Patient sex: M
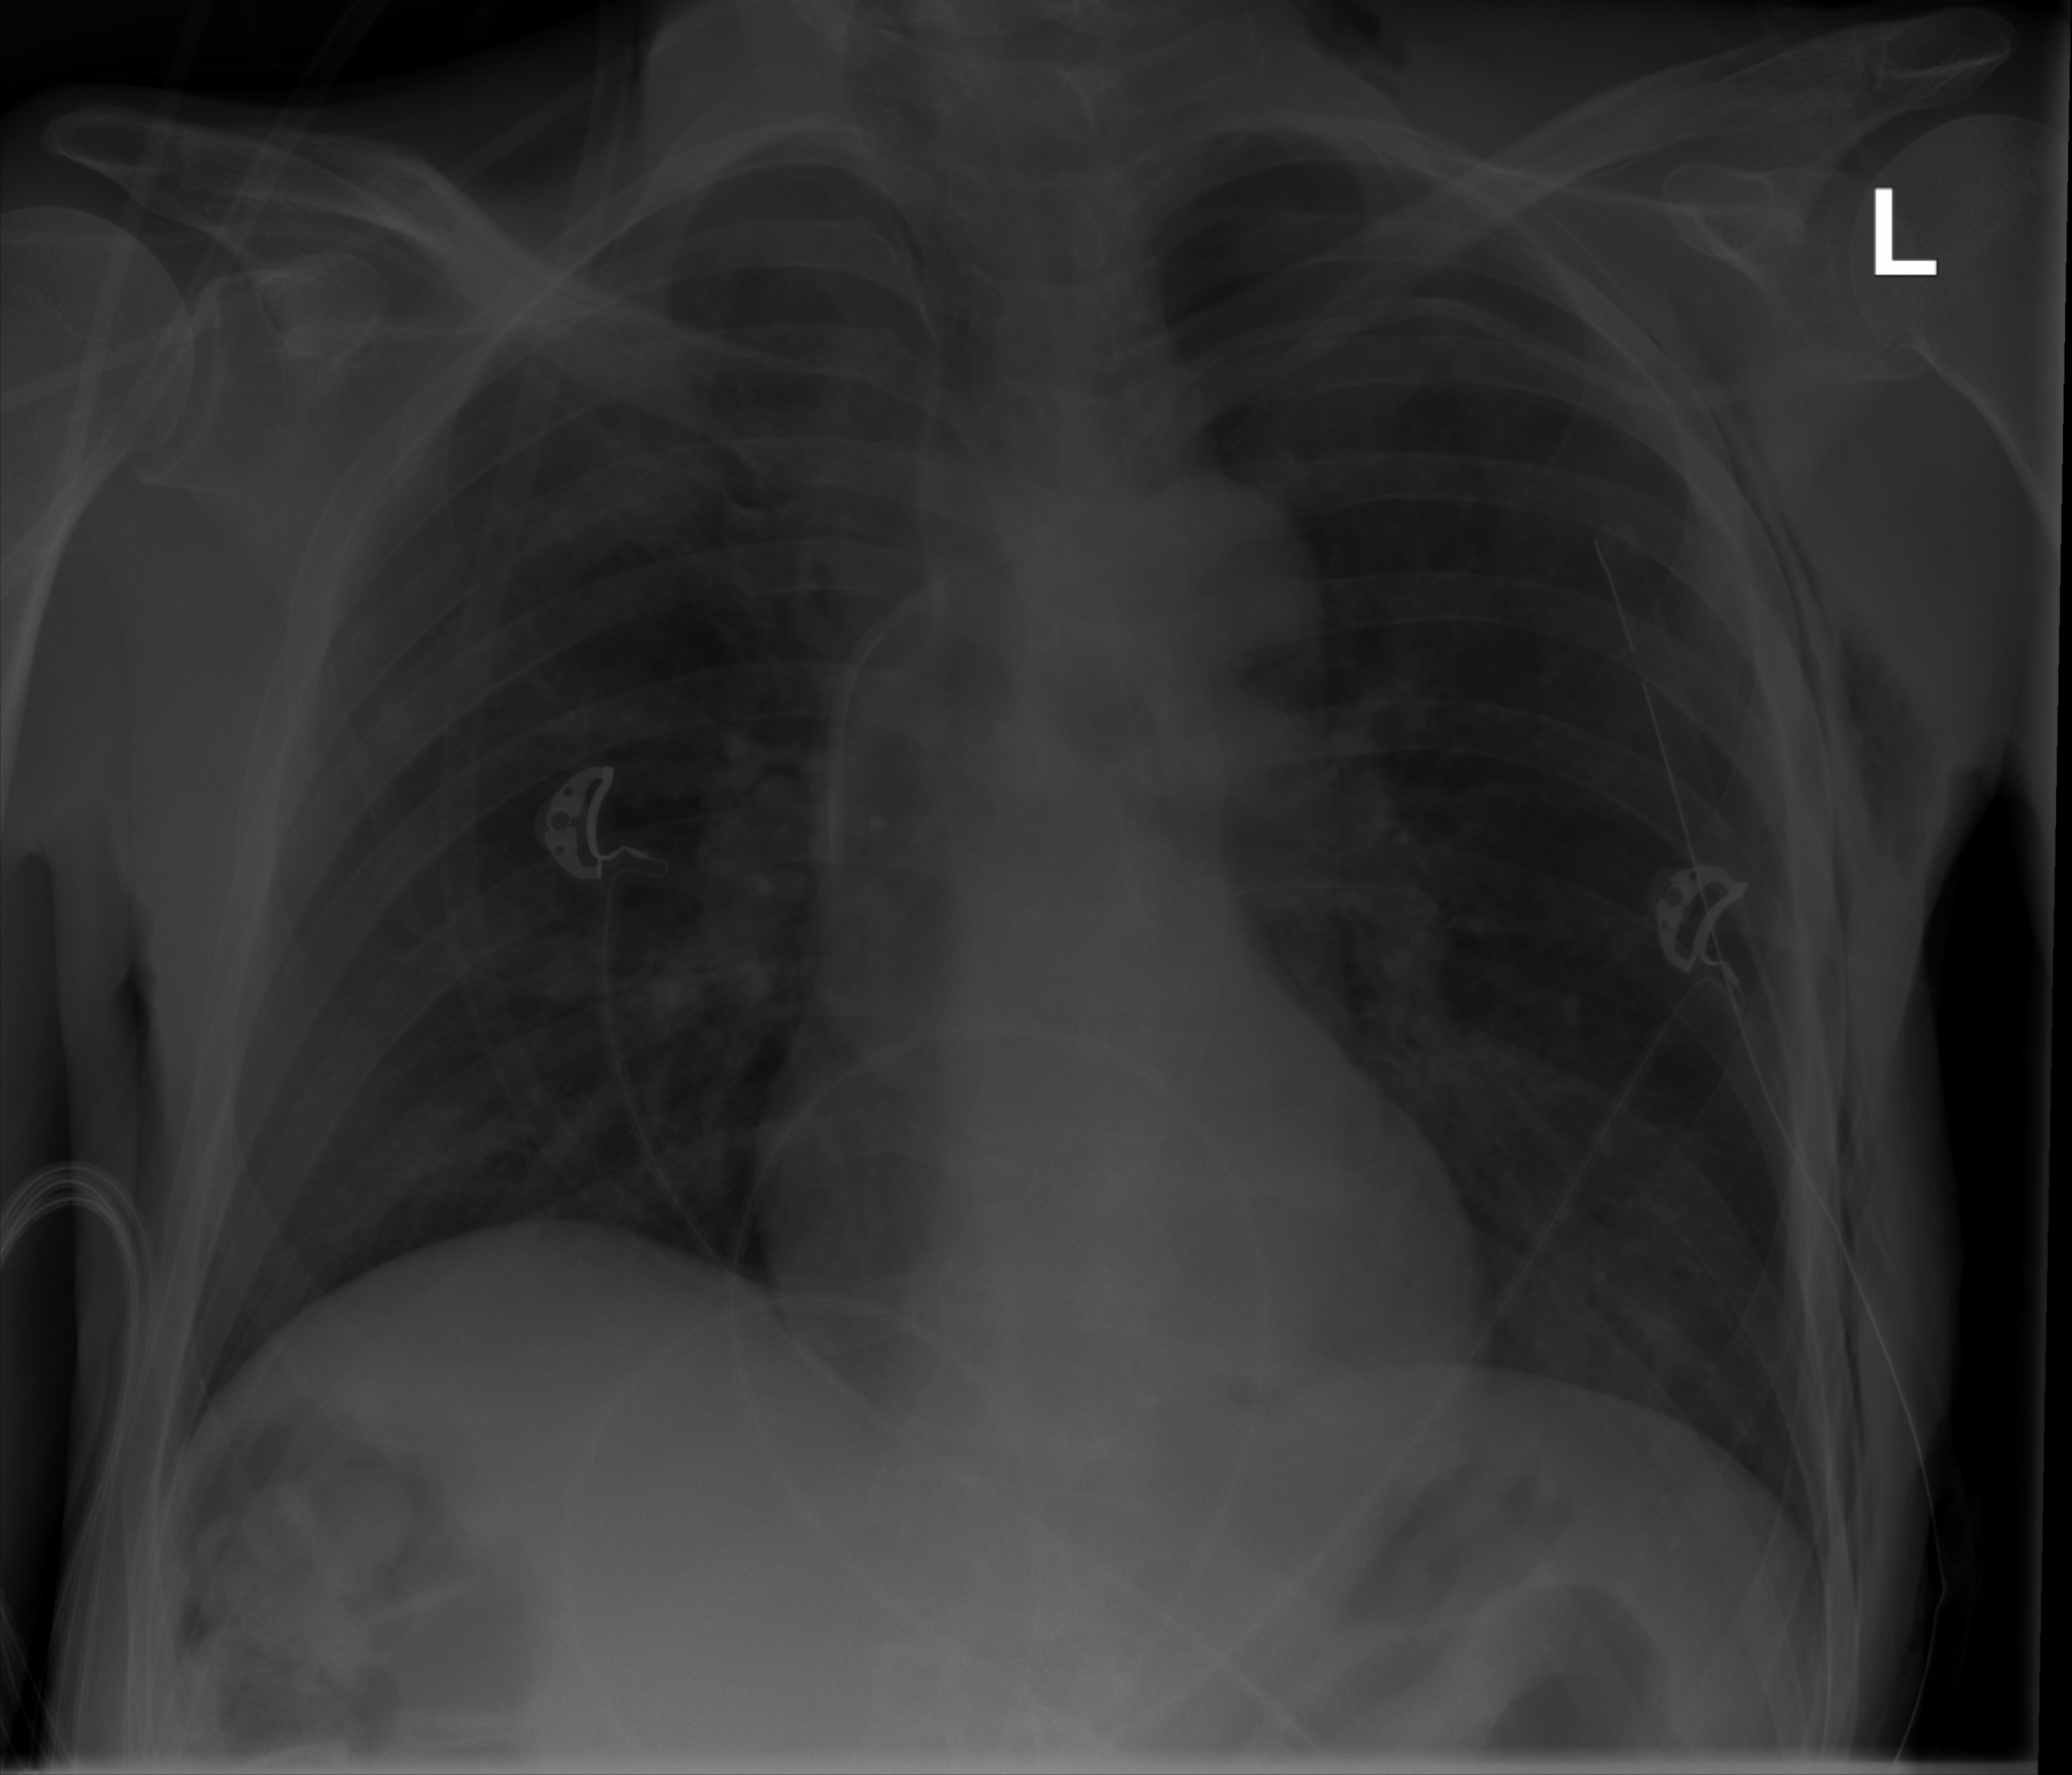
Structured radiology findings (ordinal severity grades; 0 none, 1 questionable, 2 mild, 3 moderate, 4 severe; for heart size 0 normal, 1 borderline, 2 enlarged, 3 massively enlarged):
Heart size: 0
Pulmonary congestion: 1
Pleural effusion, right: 0
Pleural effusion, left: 0
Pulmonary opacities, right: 0
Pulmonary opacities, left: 0
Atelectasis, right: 0
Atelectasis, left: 0